Question: I want to recreate the rotating minus button that Apple uses in it's UITableViews when in edit mode. You can see the animation in <URL>.
Is there a way to embed this button (and animation) into my own view somewhere else? Or do I actually have to recreate it? Would I need images for each state?
In addition, here is a picture of the button mid-animation from that video.

Thanks!
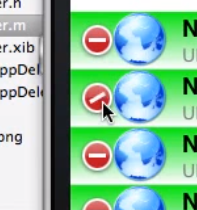
Answer: Creating a button and using the shadow properties of the 'layer' attribute won't work because when the image rotates, you don't want the shadow to also rotate. I recreated this effect by doing the following. I created two images that were 35px square. Once called 'delete-icon-bg.png' and one called 'delete-icon-dash.png'. 'delete-icon-bg.png' is just the red circle style like I want it, and the 'delete-icon-dash.png' is a transparent png with a white dash centered where I want it over the background. Then I configure the button like so:
'''
UIButton *button = [UIButton buttonWithType:UIButtonTypeCustom];
[button setBackgroundImage:[UIImage imageNamed:@"delete-icon-bg.png"] forState:UIControlStateNormal];
[button setImage:[UIImage imageNamed:@"delete-icon-dash.png"] forState:UIControlStateNormal];
[button addTarget:self action:@selector(didTouchDeleteButton:) forControlEvents:UIControlEventTouchUpInside];
button.adjustsImageWhenHighlighted = NO;
button.contentMode = UIViewContentModeCenter;
'''
The method 'didTouchDeleteButton:' then looks like this:
'''
- (void)didTouchDeleteButton:(UIButton *)sender
{
if (sender.selected) {
sender.selected = NO;
[UIView beginAnimations:@"undoRotateDash" context:nil];
[UIView setAnimationDuration:0.3];
sender.imageView.transform = CGAffineTransformMakeRotation(0.0);
[UIView commitAnimations];
} else {
sender.selected = YES;
[UIView beginAnimations:@"rotateDash" context:nil];
[UIView setAnimationDuration:0.3];
sender.imageView.transform = CGAffineTransformMakeRotation(-M_PI_2);
[UIView commitAnimations];
}
}
'''